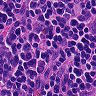
Metastatic tissue present: no